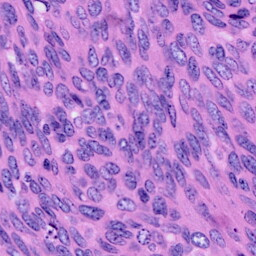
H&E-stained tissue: Cervix